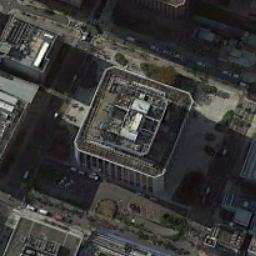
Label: commercial_area